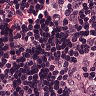
Metastatic tissue present: yes